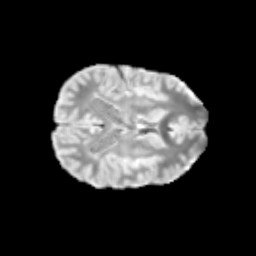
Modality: T2w
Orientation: axial
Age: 13
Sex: female
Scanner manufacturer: siemens
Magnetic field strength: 3 T
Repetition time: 3.8 s
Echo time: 0.07 s